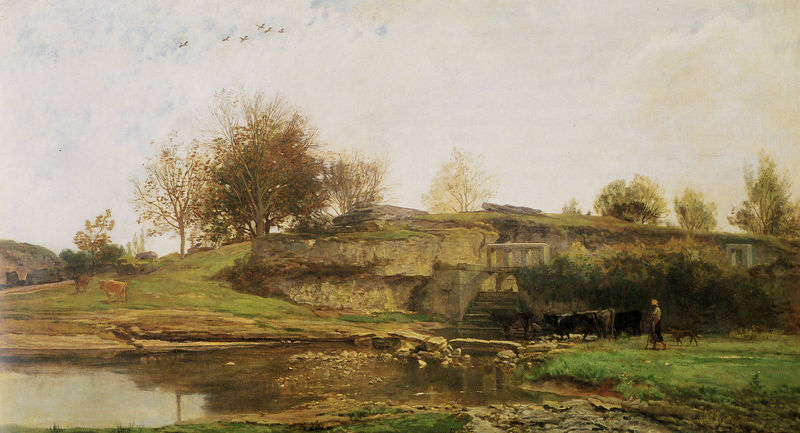
Titel: L'écluse dans la vallée d'Optevoz, Die Schleuse im Tal von Optevoz
Künstler: Charles François Daubigny
Standort: Rouen
Institution: Musée des Beaux-Arts
Schlagwörter: baum, berg, blau, felsen, gemälde, gestein, himmel, laub, mann, wasser, wolken, bäume, fluss, gelb, grün, landschaft, see, teich, ufer, äste, braun, frau, hut, schwarz, säulen, weiss, gras, hund, tiere, wiese, trinken, architektur, mensch, stein, steine, öl, bach, erde, felder, gräser, halme, hügel, kühe, natur, spiegelung, vieh, vögel, weide, zweige, brücke, büsche, gehen, gewässer, sträucher, boden, land, gold, fliegen, stock, bewölkt, bogen, spiegelbild, stab, laufen, fels, mauer, grasen, kuh, geröll, herbst, idylle, romantik, möwen, steg, treppe, treppen, strohhut, stufen, frühling, bauer, ruine, rinder, weiden, steinbrücke, kiesel, idyll, moos, ruinen, gänse, tümpel, aquädukt, plateau, tränken, hirte, hüten, aquedukt, erdreich, überqueren, ruien, geröff, wasseransammlung, widgänse, palteau, tlandschaf